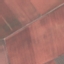
Land use / land cover class: AnnualCrop